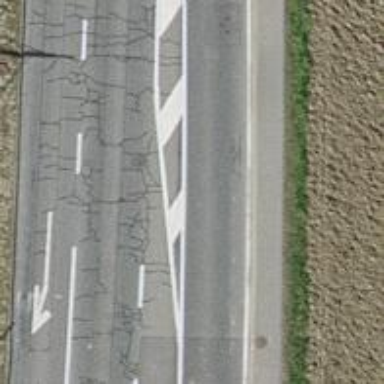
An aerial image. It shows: Primary highway with asphalt surface and lanes for cycling on both sides.